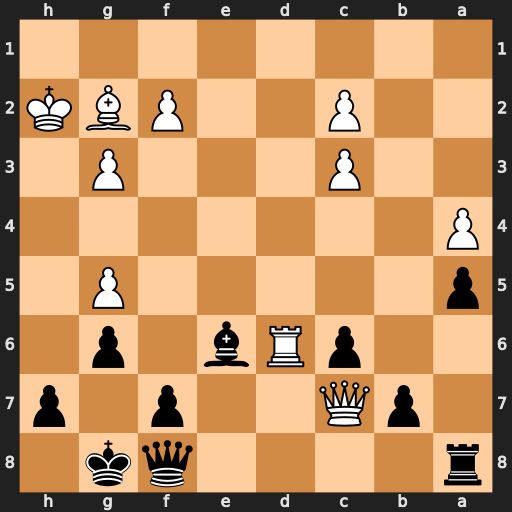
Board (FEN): r4qk1/1pQ2p1p/2pRb1p1/p5P1/P7/2P3P1/2P2PBK/8
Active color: b
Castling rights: -
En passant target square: -
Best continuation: Rc8 Qxa5 Qxd6